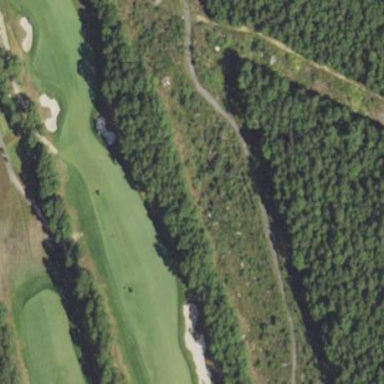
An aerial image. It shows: Golf fairway surrounded by grass.